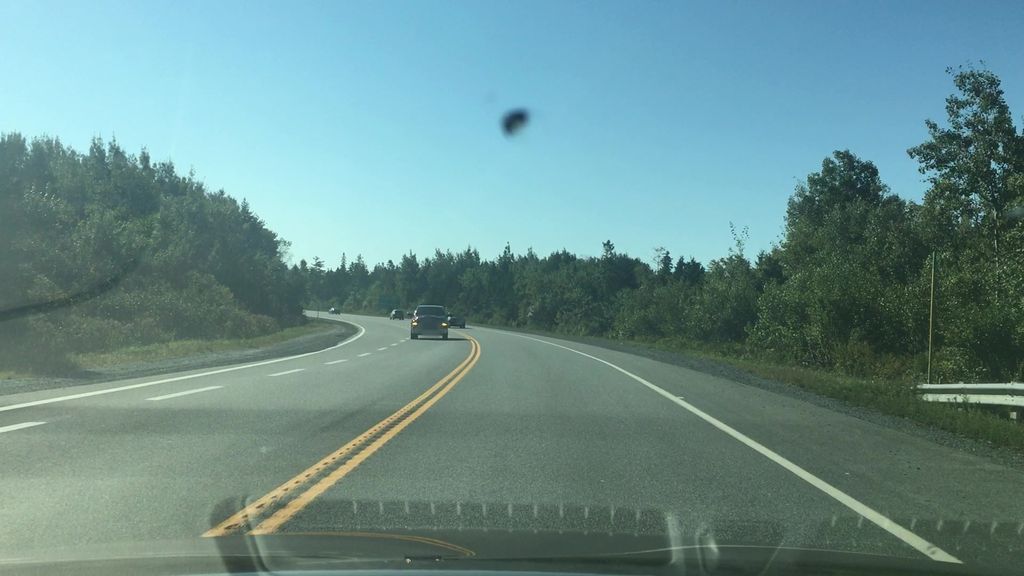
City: halifax